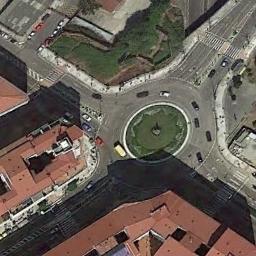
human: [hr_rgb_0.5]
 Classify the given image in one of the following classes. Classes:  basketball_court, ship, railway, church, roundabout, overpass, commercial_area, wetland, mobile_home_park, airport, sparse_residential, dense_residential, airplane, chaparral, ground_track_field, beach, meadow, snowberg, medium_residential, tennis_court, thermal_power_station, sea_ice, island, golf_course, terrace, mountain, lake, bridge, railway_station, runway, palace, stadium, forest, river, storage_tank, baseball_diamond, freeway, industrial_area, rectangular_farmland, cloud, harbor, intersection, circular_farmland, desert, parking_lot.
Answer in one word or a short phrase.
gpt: roundabout